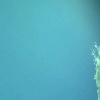
Label: water